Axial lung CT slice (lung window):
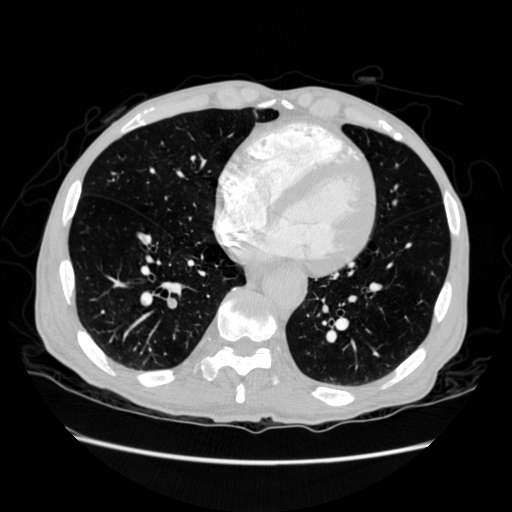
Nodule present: no